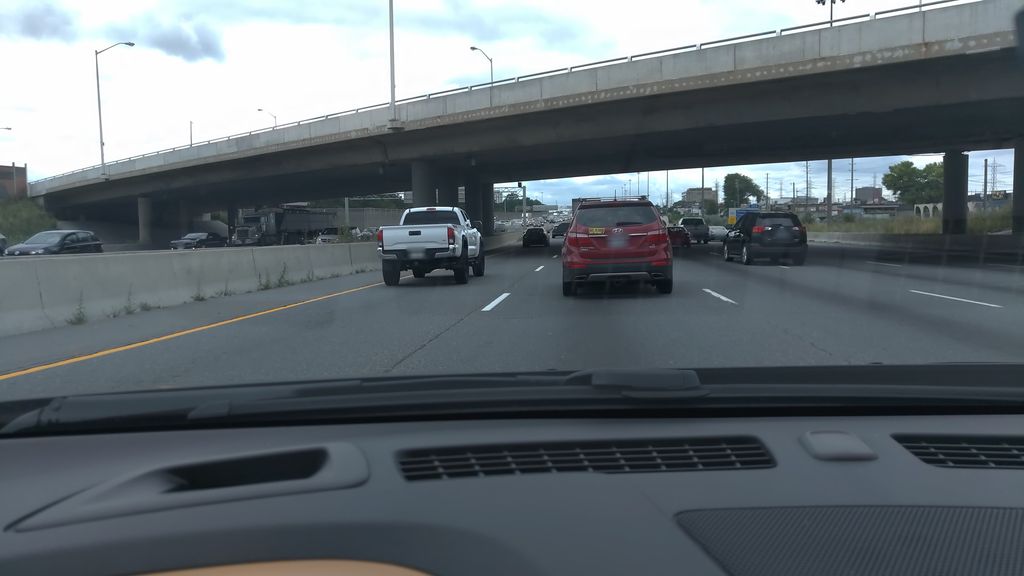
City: toronto